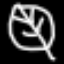
Label: leaf